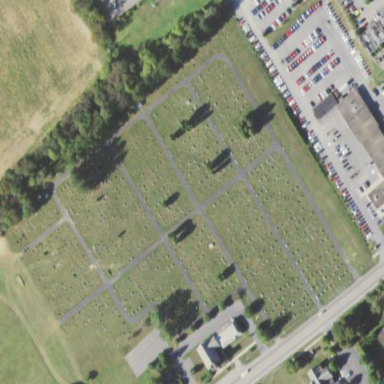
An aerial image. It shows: Cemetery.